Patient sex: M
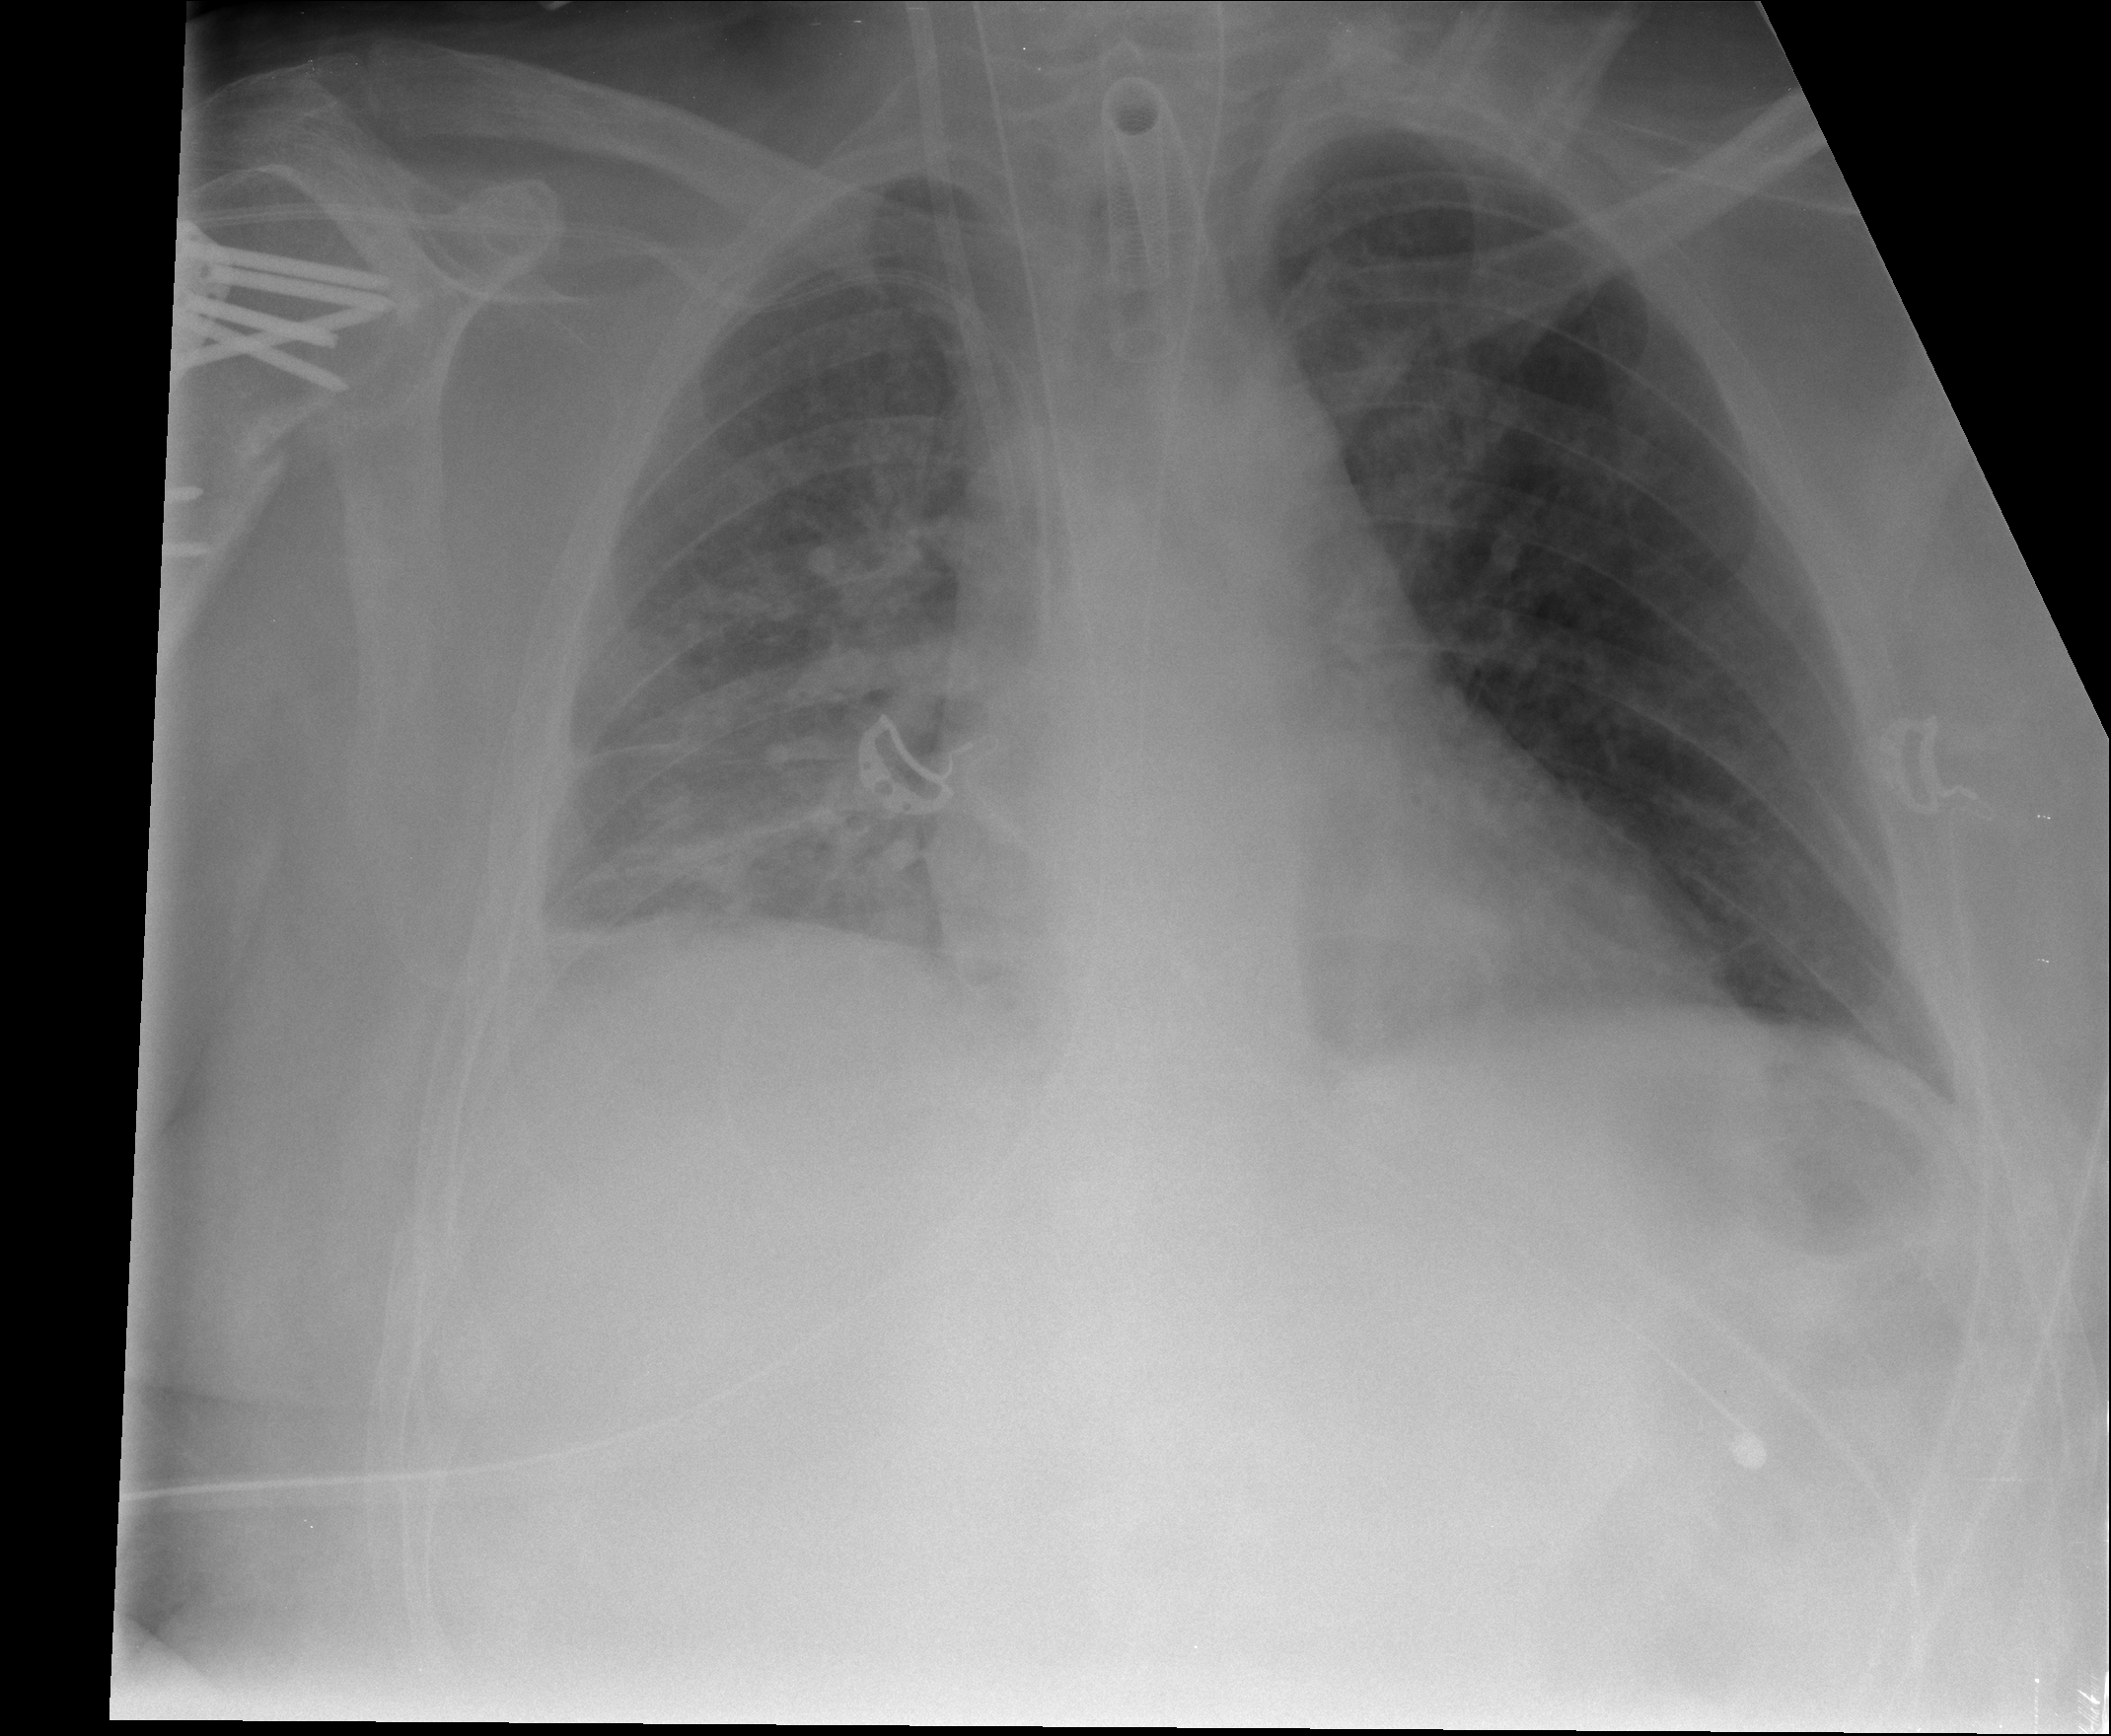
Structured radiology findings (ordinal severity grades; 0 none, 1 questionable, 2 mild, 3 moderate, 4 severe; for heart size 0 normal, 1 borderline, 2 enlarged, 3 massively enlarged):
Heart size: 0
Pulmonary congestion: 2
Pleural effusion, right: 2
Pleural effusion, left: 0
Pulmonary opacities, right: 2
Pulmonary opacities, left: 0
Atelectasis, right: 2
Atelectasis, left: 2